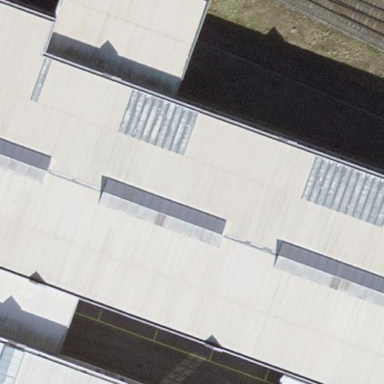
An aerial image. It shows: Industrial building.